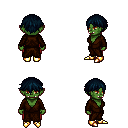
a pixel art fantasy rpg character, female body template, orc, green skin, brown robe, red pants, raven short bangs hairstyle, gold boots, four views (front, back, left, right), 2x2 character sprite sheet, small pixel art, hard edges, no anti-aliasing